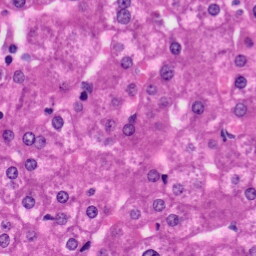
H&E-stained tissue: Liver